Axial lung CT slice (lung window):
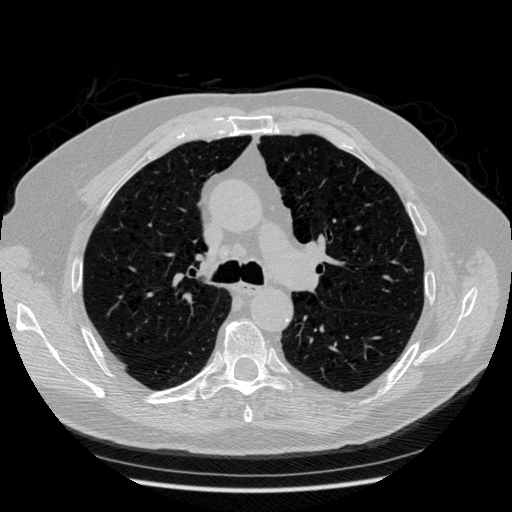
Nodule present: no